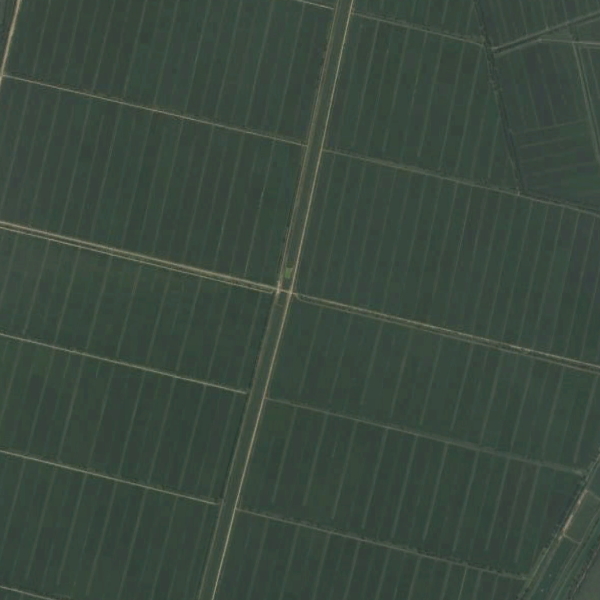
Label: Farmland